Question: I want to display the input of % value. When I log this it showing properly but can't display in page.
Want to display the input of % value below the input section:

'''
const [rcommission, setRcommission] = useState({
aeps: "",
matm: "",
});
let name,value;
const getRetailData = (event) => {
name= event.target.name;
value= event.target.value;
setRcommission({ ...rcommission, [name]:value });
let aeps = Number(value);
aeps *= 0.03;
let matm = Number(value);
matm *= 0.04;
if (name === 'aeps') {
console.log(aeps);
} else if (name === 'matm') {
console.log(matm);
}
};
'''
this is the input sec-
'''
<input name="aeps"
type="number"
value={rcommission.aeps}
onChange={getRetailData}
id="ContentPlaceHolder1_txtname"
className="form-control"
autoComplete="off"
placeholder=" AEPS" />
<div className="help-block with-errors"></div>
</div>
<span> {rcommission.aeps} </span>
'''
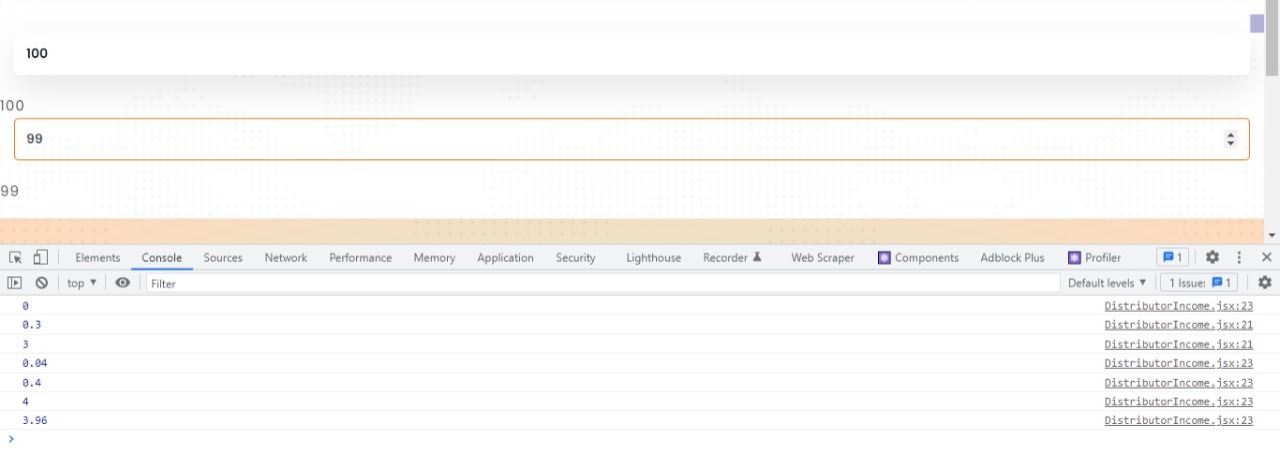
Answer: I don't know if is this what you need, but I can try help you. Check my code:
'''
const [rcommission, setRcommission] = useState({
aeps: 0,
matm: 0
});
const getRetailData = (event) => {
const name = event.target.name;
const value = event.target.value;
setRcommission({
...rcommission,
[name]: name === "aeps" ? value * 0.03 : value * 0.04,
});
};
'''
And this is my render:
'''
<div className="">
<input
name="aeps"
type="number"
onChange={getRetailData}
id="ContentPlaceHolder1_txtname"
className="form-control"
autoComplete="off"
placeholder=" AEPS"
/>
<br />
<br />
<input
name="matm"
type="number"
onChange={getRetailData}
id="ContentPlaceHolder1_txtname"
className="form-control"
autoComplete="off"
placeholder=" MATM"
/>
<h5>AEPS: {rcommission.aeps} </h5>
<h5>MATM: {rcommission.matm} </h5>
</div>
'''